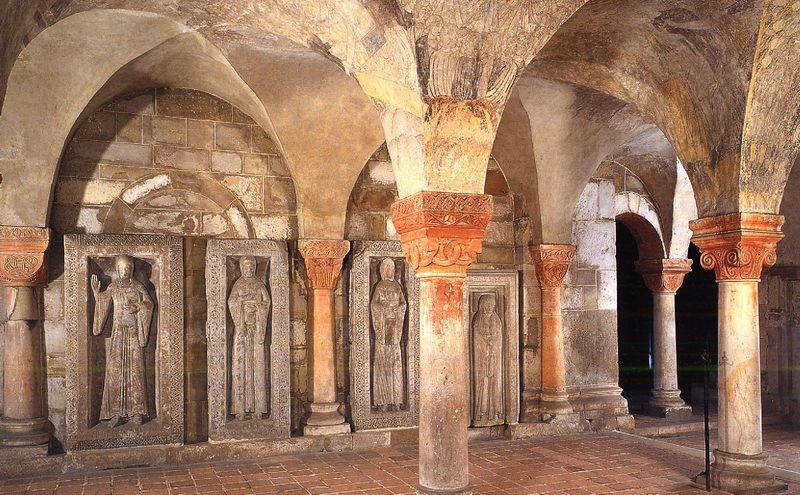
Titel: Kloster Quedlinburg
Standort: Quedlinburg (EU - D - Sachsen-Anhalt)
Schlagwörter: orange, säulen, rot, ornament, stein, relief, figuren, arkade, gewölbe, kloster, tote, hallo, beten, arkaden, kapitelle, statuen, kreuzgratgewölbe, bischöfe, mönche, heilige, grüßen, krypta, sarkophag, geölbe, unterkirche, rundpfeiler, grabmäler, äbte, reief